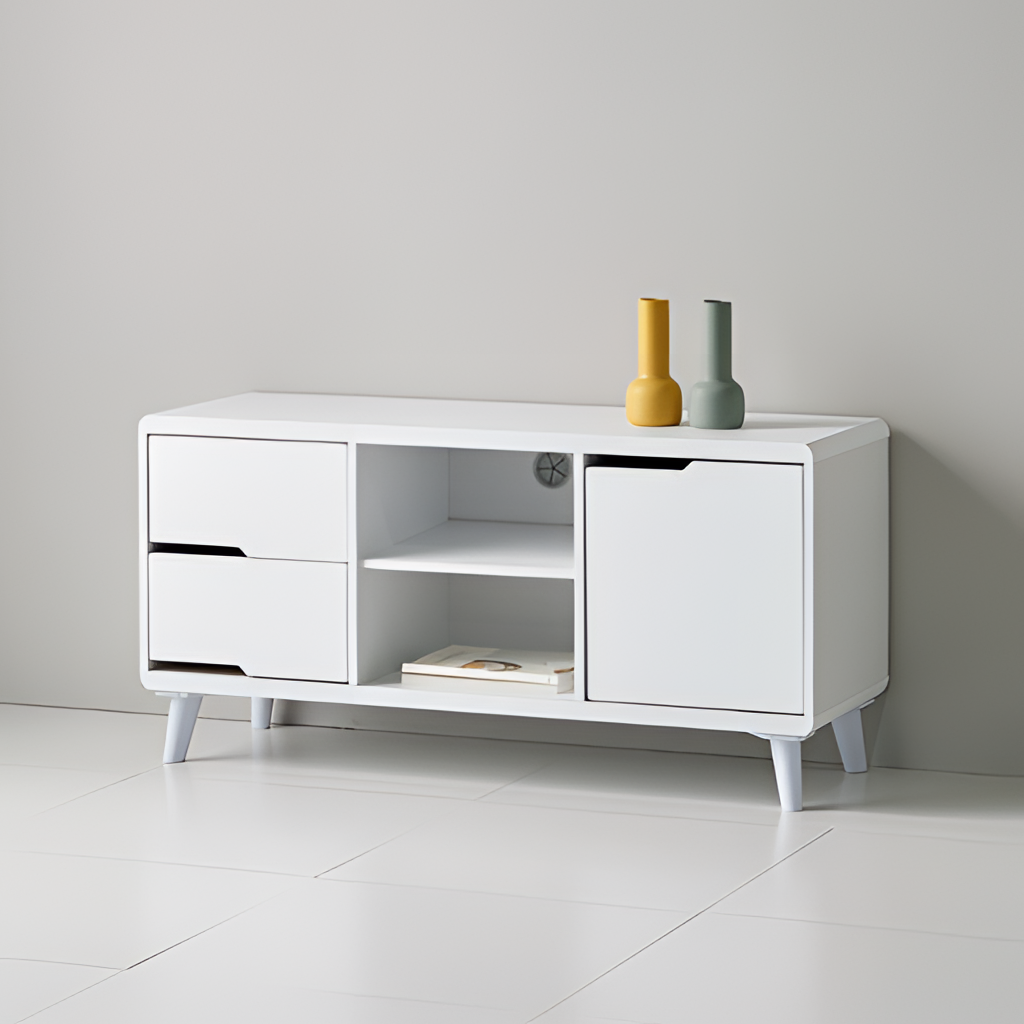
white wood sideboard, living room, paint wallpaper, with solid pattern, minimalist, tile flooring, with large square pattern